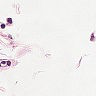
Metastatic tissue present: no